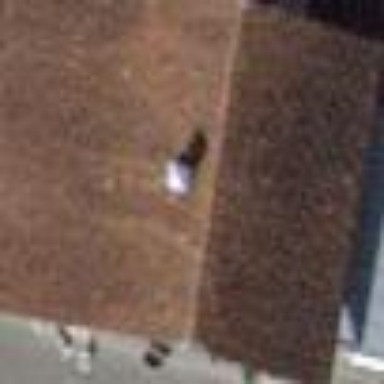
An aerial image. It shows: Shed building.